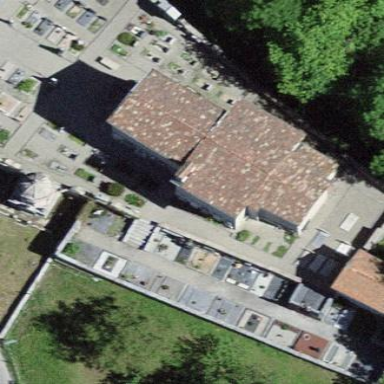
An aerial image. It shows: Cemetery.